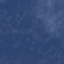
Land use / land cover: HerbaceousVegetation